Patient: sex M, age 60
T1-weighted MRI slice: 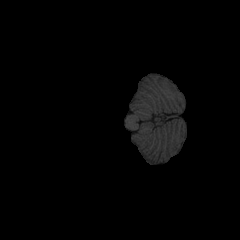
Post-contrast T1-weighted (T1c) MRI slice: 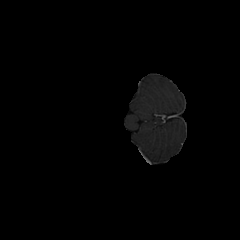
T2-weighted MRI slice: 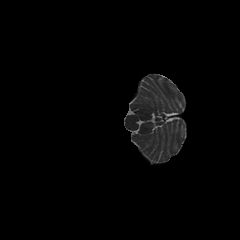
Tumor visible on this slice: no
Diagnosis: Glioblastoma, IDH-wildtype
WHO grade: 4